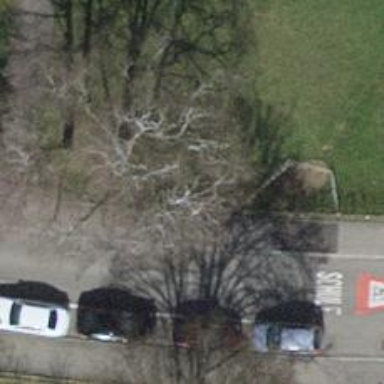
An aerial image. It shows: Urban area featuring tree as natural element.